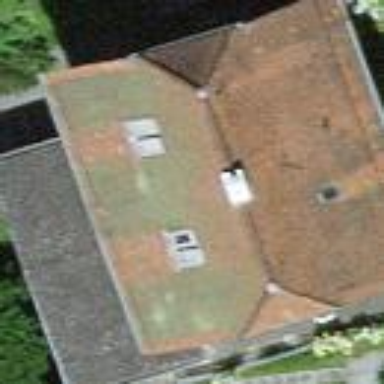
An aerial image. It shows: Half-hipped roof house.